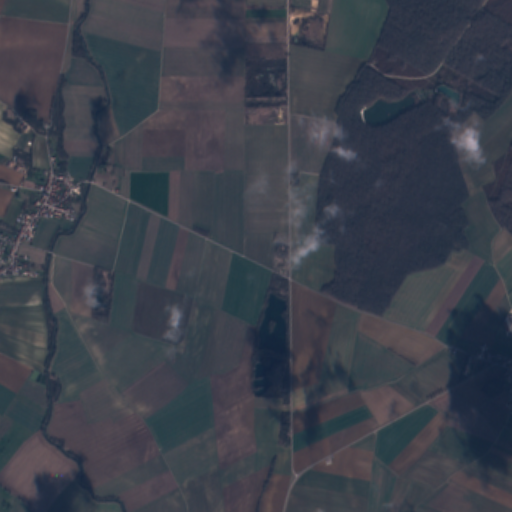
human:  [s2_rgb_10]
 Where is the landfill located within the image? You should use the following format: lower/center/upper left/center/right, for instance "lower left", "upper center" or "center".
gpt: The landfill is located in the upper left of the image.
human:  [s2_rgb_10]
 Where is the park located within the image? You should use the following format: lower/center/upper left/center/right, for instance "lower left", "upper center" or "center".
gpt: The park is located in the upper left of the image.
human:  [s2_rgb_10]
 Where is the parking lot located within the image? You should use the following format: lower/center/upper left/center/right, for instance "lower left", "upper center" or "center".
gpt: The parking lot is located in the center left of the image.
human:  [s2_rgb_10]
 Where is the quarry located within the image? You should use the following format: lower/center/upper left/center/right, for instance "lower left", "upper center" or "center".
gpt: The quarry is located in the upper center of the image.
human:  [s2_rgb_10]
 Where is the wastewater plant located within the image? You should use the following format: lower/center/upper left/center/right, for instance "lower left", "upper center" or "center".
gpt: The wastewater plant is located in the lower left of the image.
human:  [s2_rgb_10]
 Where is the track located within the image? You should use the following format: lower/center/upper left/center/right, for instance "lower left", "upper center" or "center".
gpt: There is no track in the image.